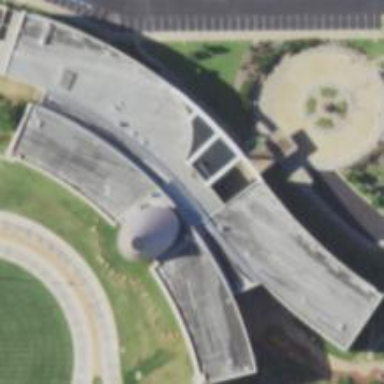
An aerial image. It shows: Museum housed in building.